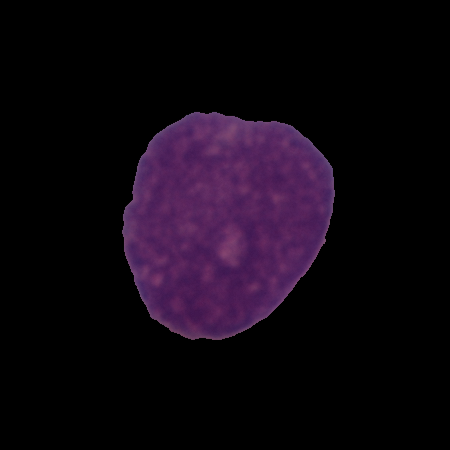
Label: cancer